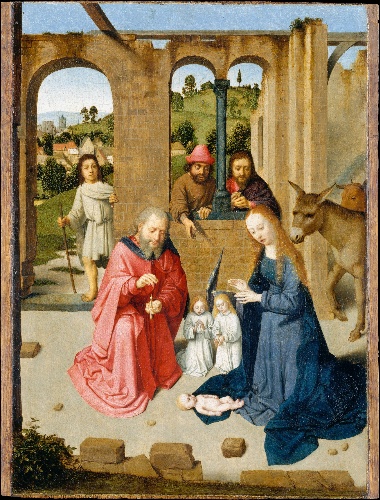
Title: The Nativity
Artist: Gerard David
Artist bio: Netherlandish, Oudewater ca. 1455–1523 Bruges
Date: early 1480s
Object type: Painting
Classification: Paintings
Medium: Oil on wood
Dimensions: Overall 18 3/4 x 13 1/2 in. (47.6 x 34.3 cm), painted surface 18 1/2 x 13 3/8 in. (47 x 34 cm)
Department: European Paintings
Credit line: The Friedsam Collection, Bequest of Michael Friedsam, 1931
Accession year: 1932
Repository: Metropolitan Museum of Art, New York, NY
Tags: Animals|Men|Nativity|Angels|Christ|Virgin Mary